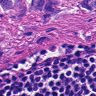
Metastatic tissue present: yes